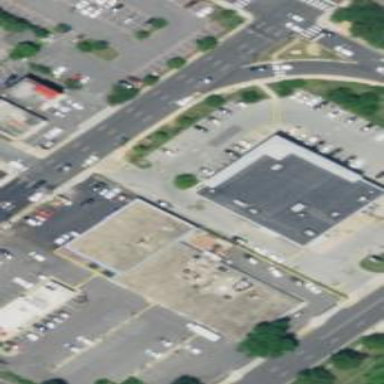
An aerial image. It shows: Retail building.